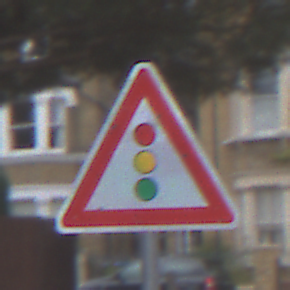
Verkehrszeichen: Lichtzeichenanlage
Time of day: MorningAfternoon
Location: Outdoor (Urban)
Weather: Overcast
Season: NotSpecified
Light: Natural